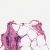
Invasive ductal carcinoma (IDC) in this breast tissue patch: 0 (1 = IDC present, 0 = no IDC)